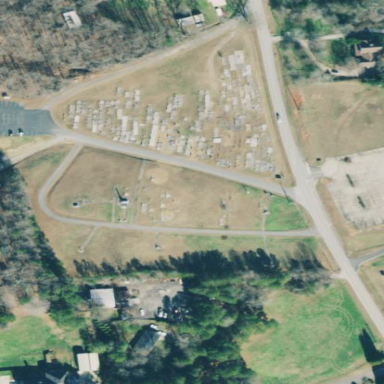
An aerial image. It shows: Graveyard.